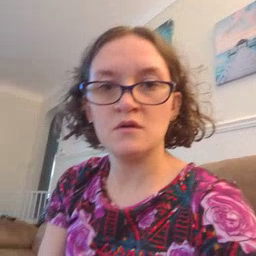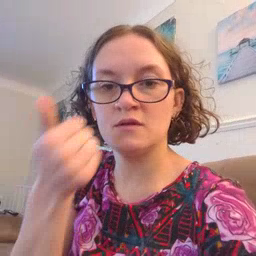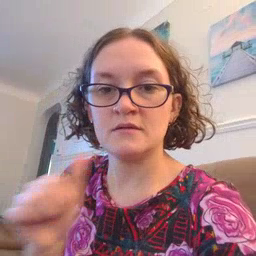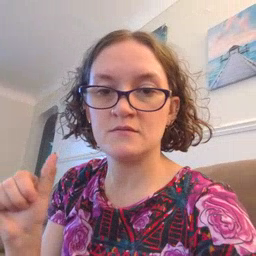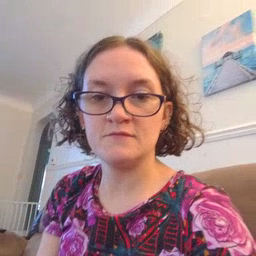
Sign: any